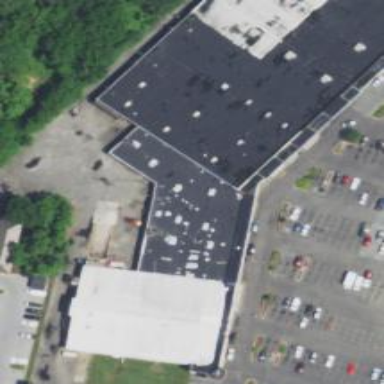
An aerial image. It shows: Retail building that houses supermarket.